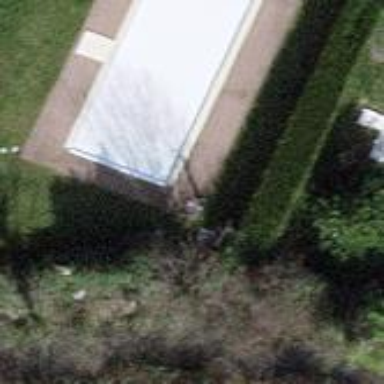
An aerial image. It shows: Swimming pool located in leisure land.